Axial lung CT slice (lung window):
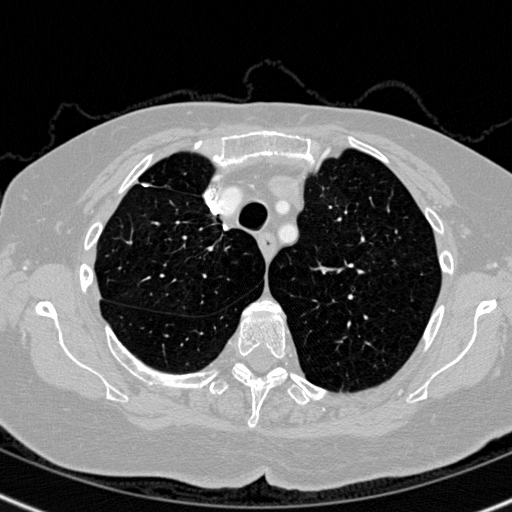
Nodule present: no